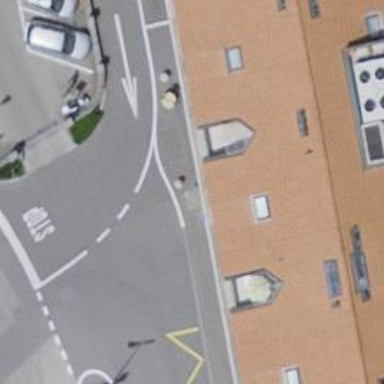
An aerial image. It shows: Bus stop with shelter. It is platform for public transport.